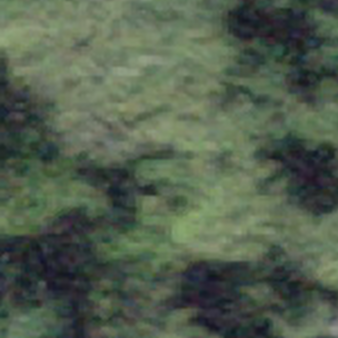
Label: other